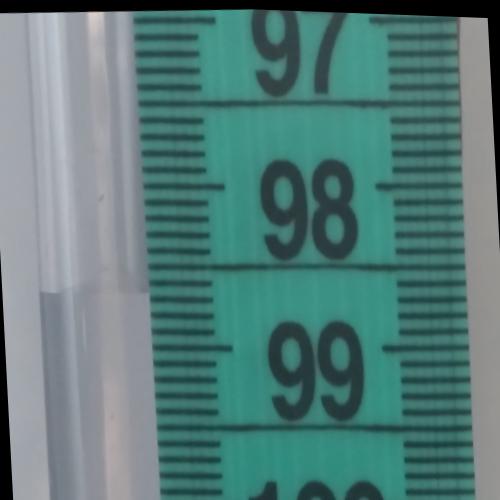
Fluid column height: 98.7 cm